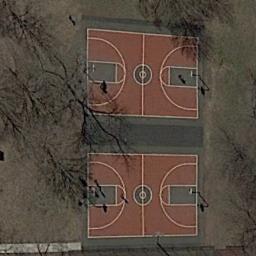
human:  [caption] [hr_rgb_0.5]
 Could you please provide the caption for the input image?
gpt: There are sparse trees near the basketball courts on the bare land .

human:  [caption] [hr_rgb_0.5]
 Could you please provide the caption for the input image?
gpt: There are two basketball courts on the open place .

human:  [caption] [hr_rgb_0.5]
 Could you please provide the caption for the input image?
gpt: The grass is sparse beside the basketball courts .

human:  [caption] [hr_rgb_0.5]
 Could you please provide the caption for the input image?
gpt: Two basketball courts on the lawn and some trees beside .